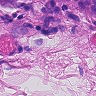
Metastatic tissue present: yes